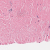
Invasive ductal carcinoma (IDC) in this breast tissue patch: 0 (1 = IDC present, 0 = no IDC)